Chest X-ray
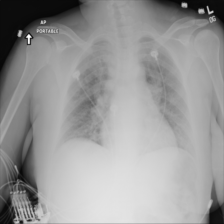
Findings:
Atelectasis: negative
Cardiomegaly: negative
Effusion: negative
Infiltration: negative
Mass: negative
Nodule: negative
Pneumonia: negative
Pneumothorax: negative
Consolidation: positive
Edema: negative
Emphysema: negative
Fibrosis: negative
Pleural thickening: negative
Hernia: negative